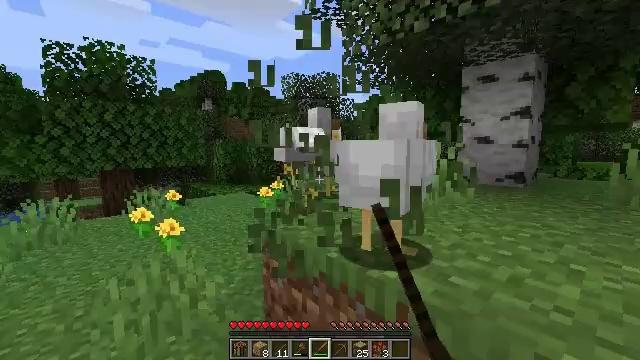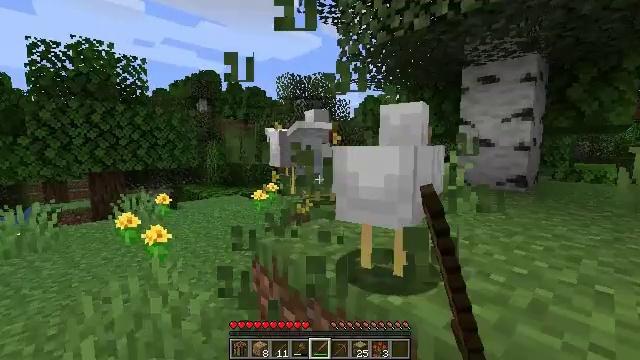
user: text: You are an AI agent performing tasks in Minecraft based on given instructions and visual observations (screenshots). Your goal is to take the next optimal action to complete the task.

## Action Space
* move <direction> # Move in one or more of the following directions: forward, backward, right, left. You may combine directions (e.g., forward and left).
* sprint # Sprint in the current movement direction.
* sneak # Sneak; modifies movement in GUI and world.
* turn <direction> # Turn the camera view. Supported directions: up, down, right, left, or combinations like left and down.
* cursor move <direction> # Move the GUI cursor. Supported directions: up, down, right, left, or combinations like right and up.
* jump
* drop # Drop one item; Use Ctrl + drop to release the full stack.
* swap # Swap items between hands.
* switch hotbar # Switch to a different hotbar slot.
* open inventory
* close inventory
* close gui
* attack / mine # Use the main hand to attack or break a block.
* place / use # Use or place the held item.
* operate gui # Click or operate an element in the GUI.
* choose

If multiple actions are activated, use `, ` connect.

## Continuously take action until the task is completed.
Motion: motion action
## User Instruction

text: Pick up the dandelion.
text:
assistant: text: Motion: move forward
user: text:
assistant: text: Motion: no_op